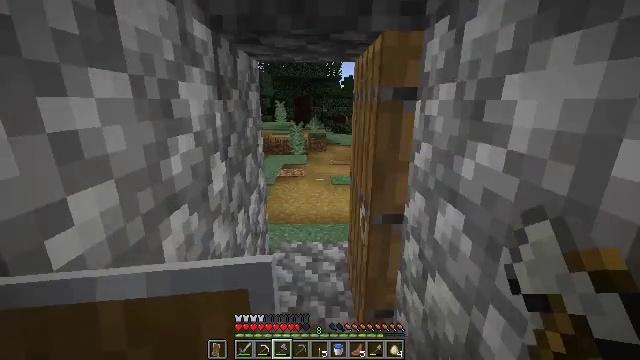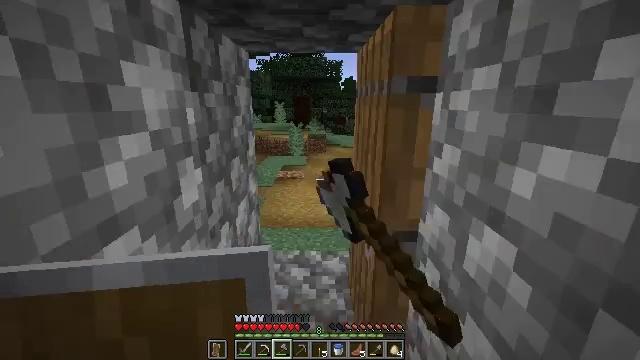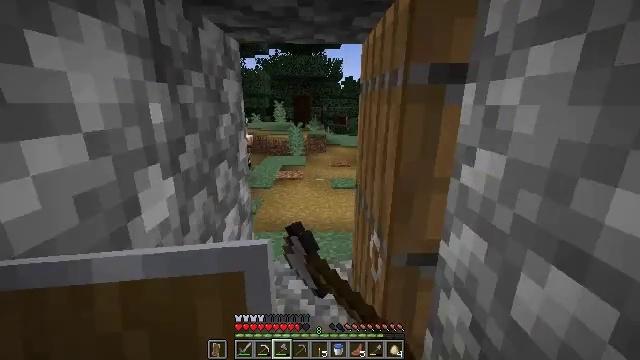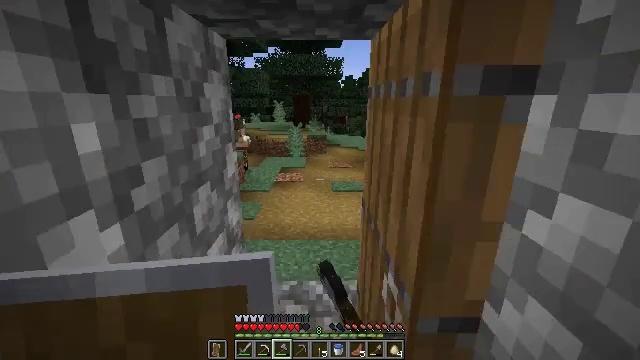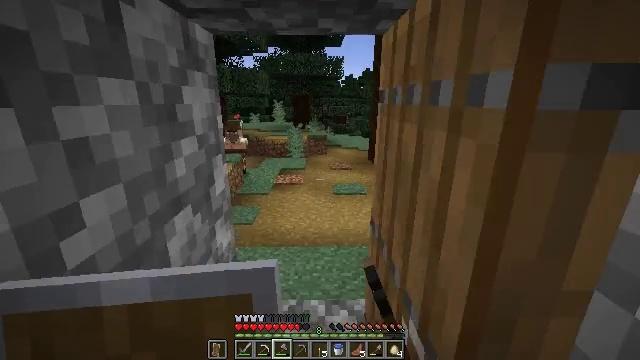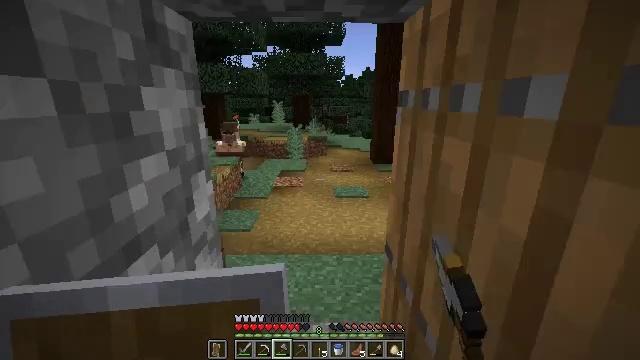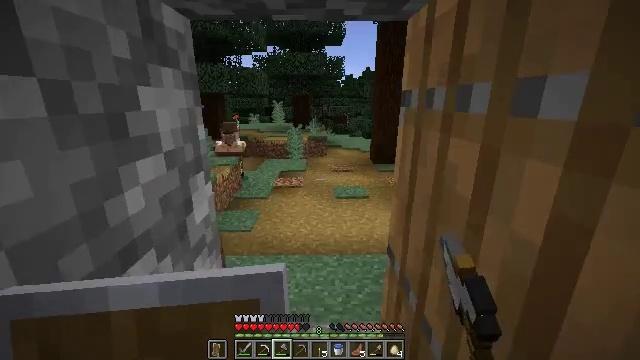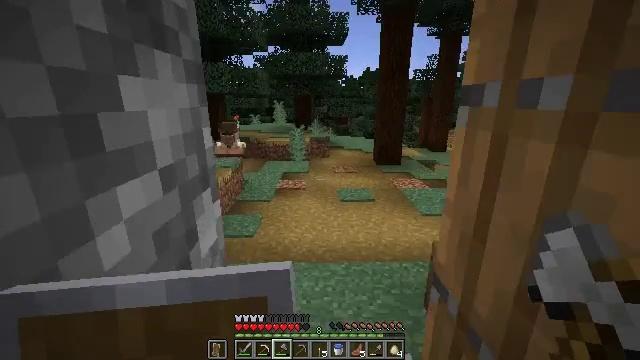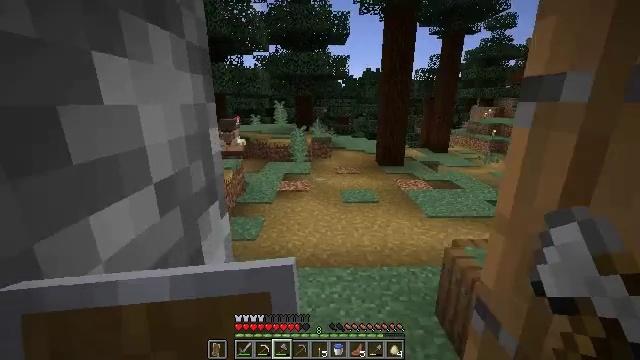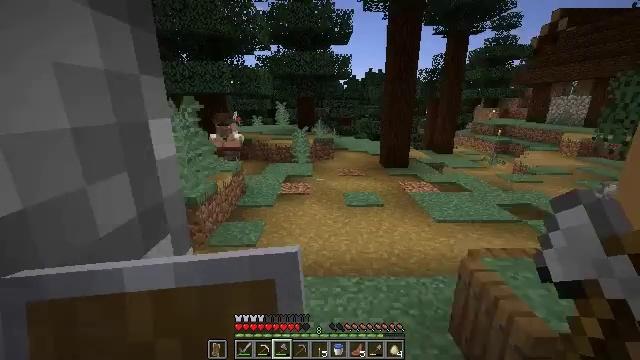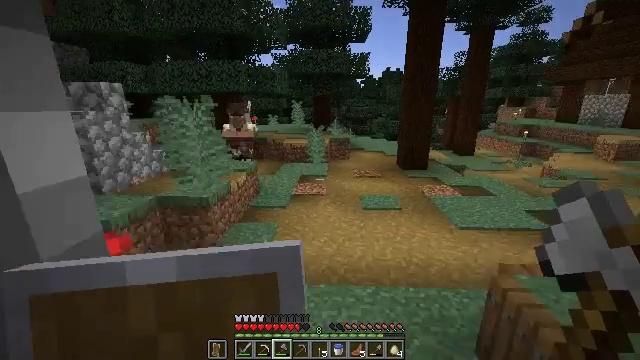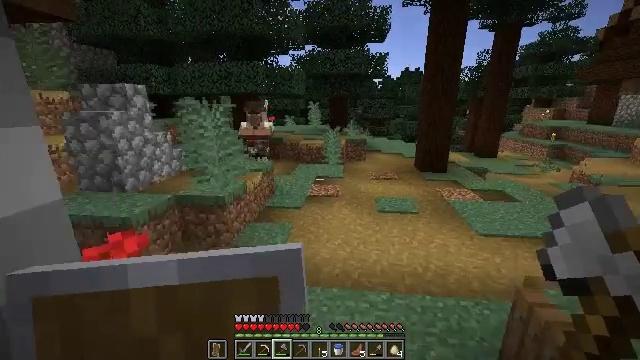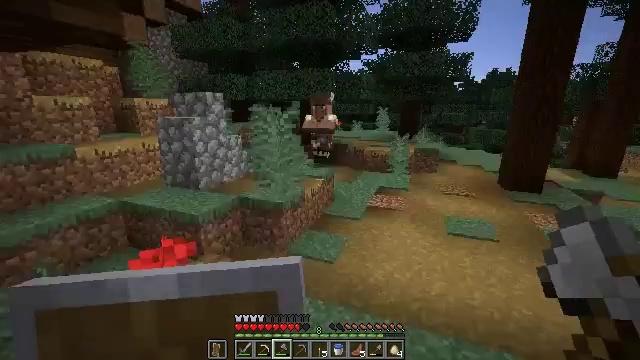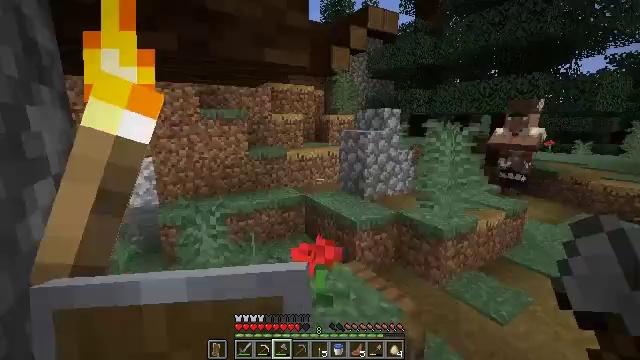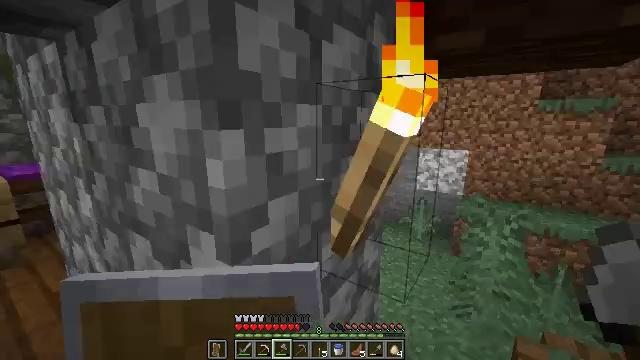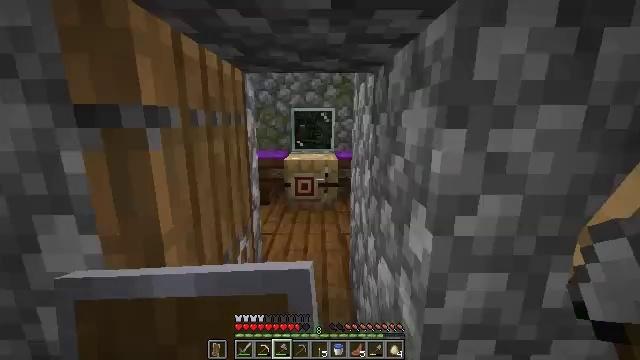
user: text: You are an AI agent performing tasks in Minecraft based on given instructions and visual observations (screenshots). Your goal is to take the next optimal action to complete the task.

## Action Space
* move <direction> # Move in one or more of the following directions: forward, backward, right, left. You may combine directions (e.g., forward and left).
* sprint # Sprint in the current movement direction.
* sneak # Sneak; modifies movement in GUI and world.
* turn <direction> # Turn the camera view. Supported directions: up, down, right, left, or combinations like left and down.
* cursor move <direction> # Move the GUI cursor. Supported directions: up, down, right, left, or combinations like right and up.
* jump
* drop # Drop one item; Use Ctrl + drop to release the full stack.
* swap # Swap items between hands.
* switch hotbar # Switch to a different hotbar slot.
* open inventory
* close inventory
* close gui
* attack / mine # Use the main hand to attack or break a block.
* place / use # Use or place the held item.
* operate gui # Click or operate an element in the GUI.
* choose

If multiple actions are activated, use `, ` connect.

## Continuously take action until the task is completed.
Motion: motion action
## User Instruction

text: Left click on the fletching table to mine it.
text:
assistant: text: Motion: move forward, use / place
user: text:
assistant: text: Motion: move forward
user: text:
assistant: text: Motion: move forward
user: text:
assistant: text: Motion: move forward
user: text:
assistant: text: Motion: move forward
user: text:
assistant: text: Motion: move forward and move left
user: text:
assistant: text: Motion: move forward and move left
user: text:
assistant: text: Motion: move forward and move left
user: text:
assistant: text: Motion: move forward
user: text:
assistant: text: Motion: move forward, turn left
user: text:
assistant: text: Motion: move forward, turn left
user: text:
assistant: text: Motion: move forward and move right, turn left and up
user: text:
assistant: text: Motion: move forward and move right, turn left and up
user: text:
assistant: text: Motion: move back and move right, turn left and down
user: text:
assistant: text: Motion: move back, turn left
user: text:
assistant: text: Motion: move back, turn left and up
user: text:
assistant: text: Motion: move back, turn left and up
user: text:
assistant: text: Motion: turn left
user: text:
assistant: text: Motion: turn left and up
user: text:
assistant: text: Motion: no_op
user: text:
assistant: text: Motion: no_op
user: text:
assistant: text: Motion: turn right
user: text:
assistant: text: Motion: turn right and up
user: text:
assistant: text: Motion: turn right, use / place
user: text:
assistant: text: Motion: turn right, use / place
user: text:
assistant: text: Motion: turn right and down
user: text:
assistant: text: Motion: turn right and down
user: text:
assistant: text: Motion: turn right and down
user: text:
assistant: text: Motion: turn right and down
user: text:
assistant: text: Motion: turn right